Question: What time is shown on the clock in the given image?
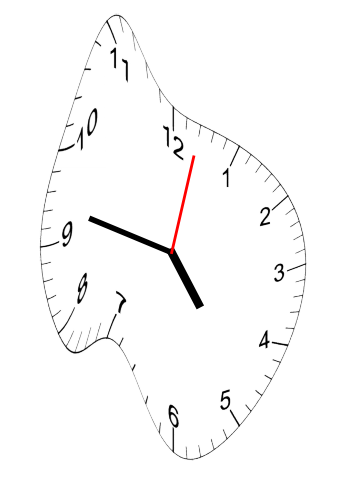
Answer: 04:47:02